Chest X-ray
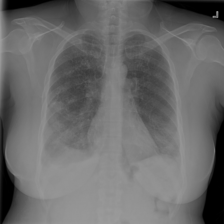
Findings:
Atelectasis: positive
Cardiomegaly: negative
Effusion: positive
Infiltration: negative
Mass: negative
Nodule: negative
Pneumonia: negative
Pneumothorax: negative
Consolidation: negative
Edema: negative
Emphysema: negative
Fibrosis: negative
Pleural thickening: negative
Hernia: negative